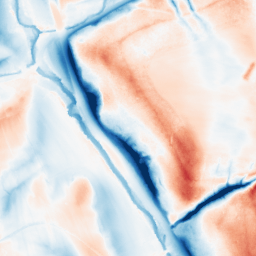
Category: classical
Decomposition family: gaussian_anisotropic
Decomposition parameters: sigma_x: 20
sigma_y: 5
Upsampling method: bicubic_3x
Upsampling parameters: scale: 3
Upsampling scale: 3